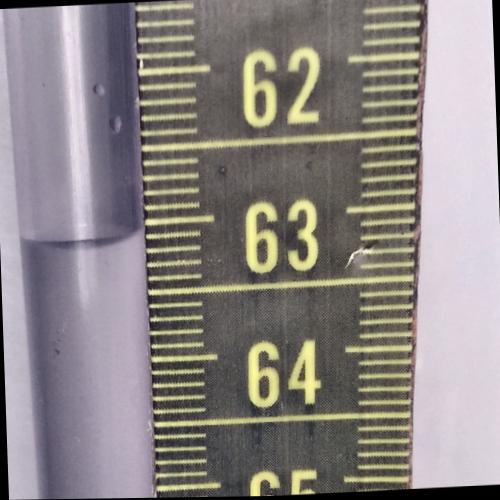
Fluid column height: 63.1 cm